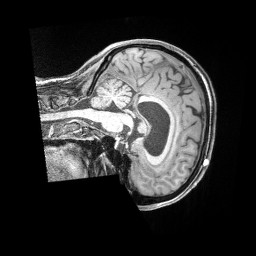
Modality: T1w
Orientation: sagittal
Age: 35
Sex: female
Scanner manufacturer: siemens
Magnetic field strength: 3 T
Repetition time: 2 s
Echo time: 0.00211 s